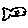
Label: fish